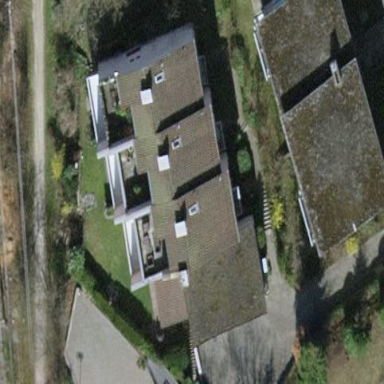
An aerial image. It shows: Semidetached house with gabled roof. The roof is flat in style.